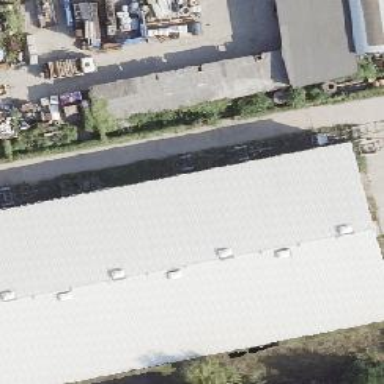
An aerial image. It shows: Industrial building.